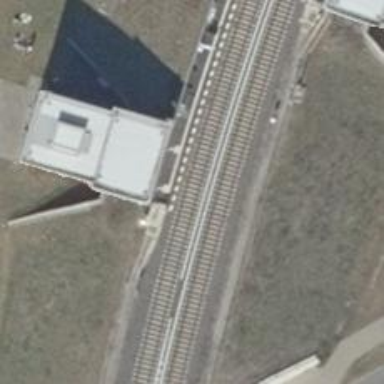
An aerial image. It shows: Light rail stop position on the railway.